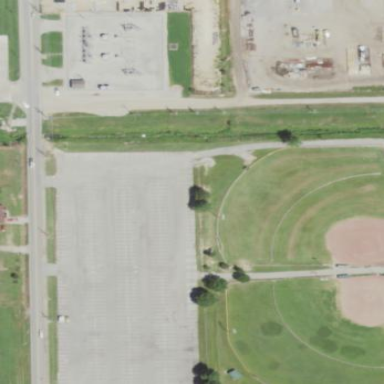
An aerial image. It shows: Baseball pitch for leisure land.